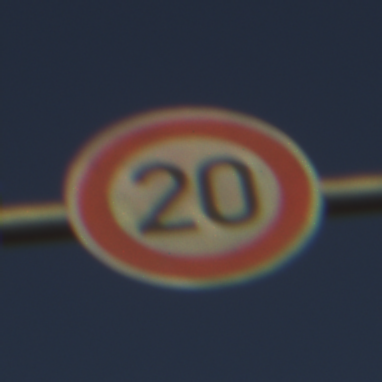
Verkehrszeichen: Geschwindigkeit20
Umgebung: Outdoor, Nature
Tageszeit: SunriseSunset
Wetter: Clear
Licht: Natural
Jahreszeit: NotSpecified
Kontrast: LowContrast